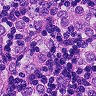
Metastatic tissue present: yes